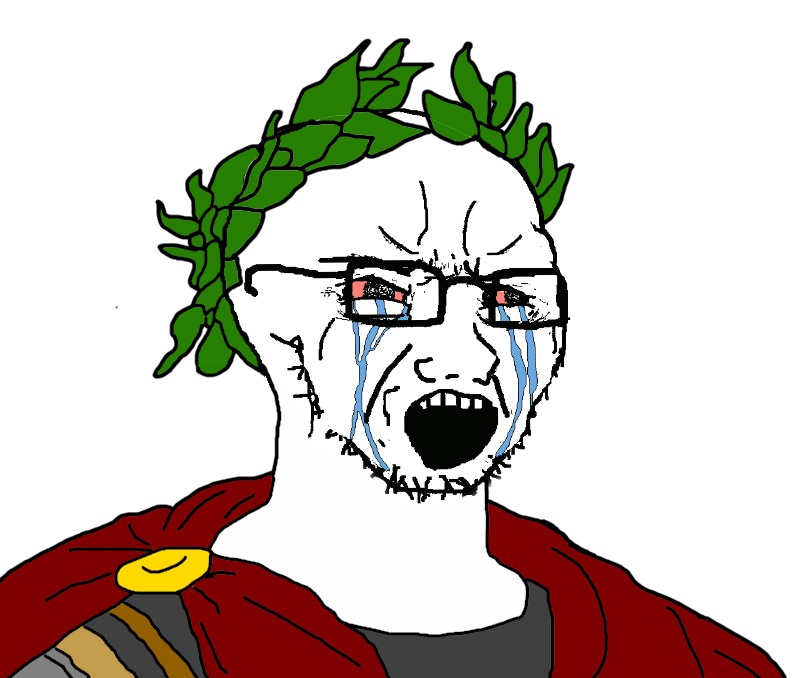
Label: 5_Soyjak